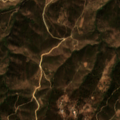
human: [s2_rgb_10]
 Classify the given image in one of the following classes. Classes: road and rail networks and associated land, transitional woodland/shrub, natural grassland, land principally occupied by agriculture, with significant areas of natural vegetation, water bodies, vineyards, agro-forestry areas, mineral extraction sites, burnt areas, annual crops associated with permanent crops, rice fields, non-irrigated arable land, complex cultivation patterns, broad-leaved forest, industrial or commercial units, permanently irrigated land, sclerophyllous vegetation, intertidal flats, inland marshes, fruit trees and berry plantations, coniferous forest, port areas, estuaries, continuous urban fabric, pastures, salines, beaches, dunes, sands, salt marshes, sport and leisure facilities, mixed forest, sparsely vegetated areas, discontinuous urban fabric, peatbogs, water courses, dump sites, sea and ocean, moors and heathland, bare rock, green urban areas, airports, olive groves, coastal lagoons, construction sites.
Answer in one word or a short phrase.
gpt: land principally occupied by agriculture, with significant areas of natural vegetation, broad-leaved forest, sclerophyllous vegetation